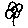
Label: flower